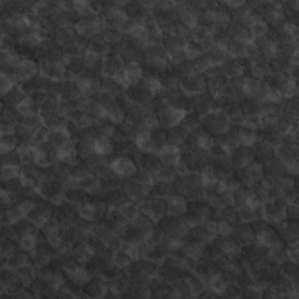
Label: non_frost